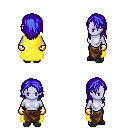
a pixel art fantasy rpg character, female body template, dark elf, purple skin, yellow cape, robe skirt, blue long hairstyle, gold gloves, gray slippers, four views (front, back, left, right), 2x2 character sprite sheet, small pixel art, hard edges, no anti-aliasing